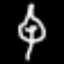
Label: leaf